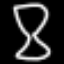
Label: hourglass